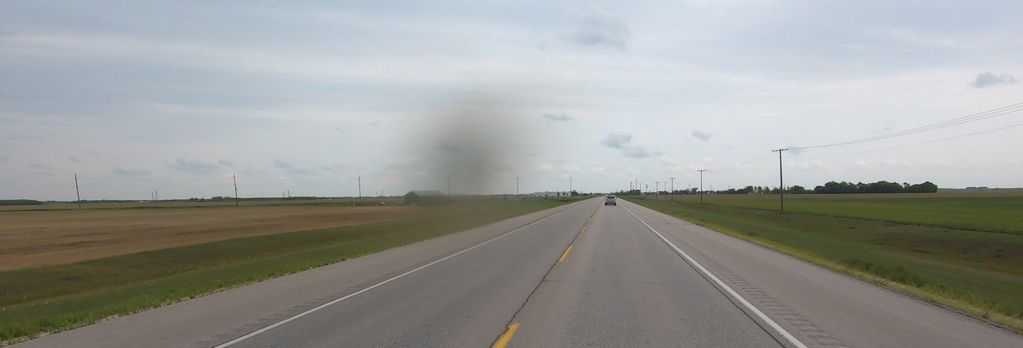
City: winnipeg